Field crop: maize
Growth stage: 2
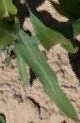
Species: maize